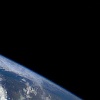
Label: space